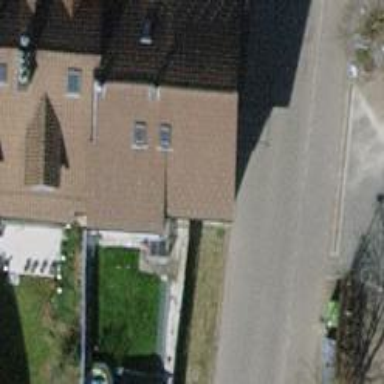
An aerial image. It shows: Terrace building.